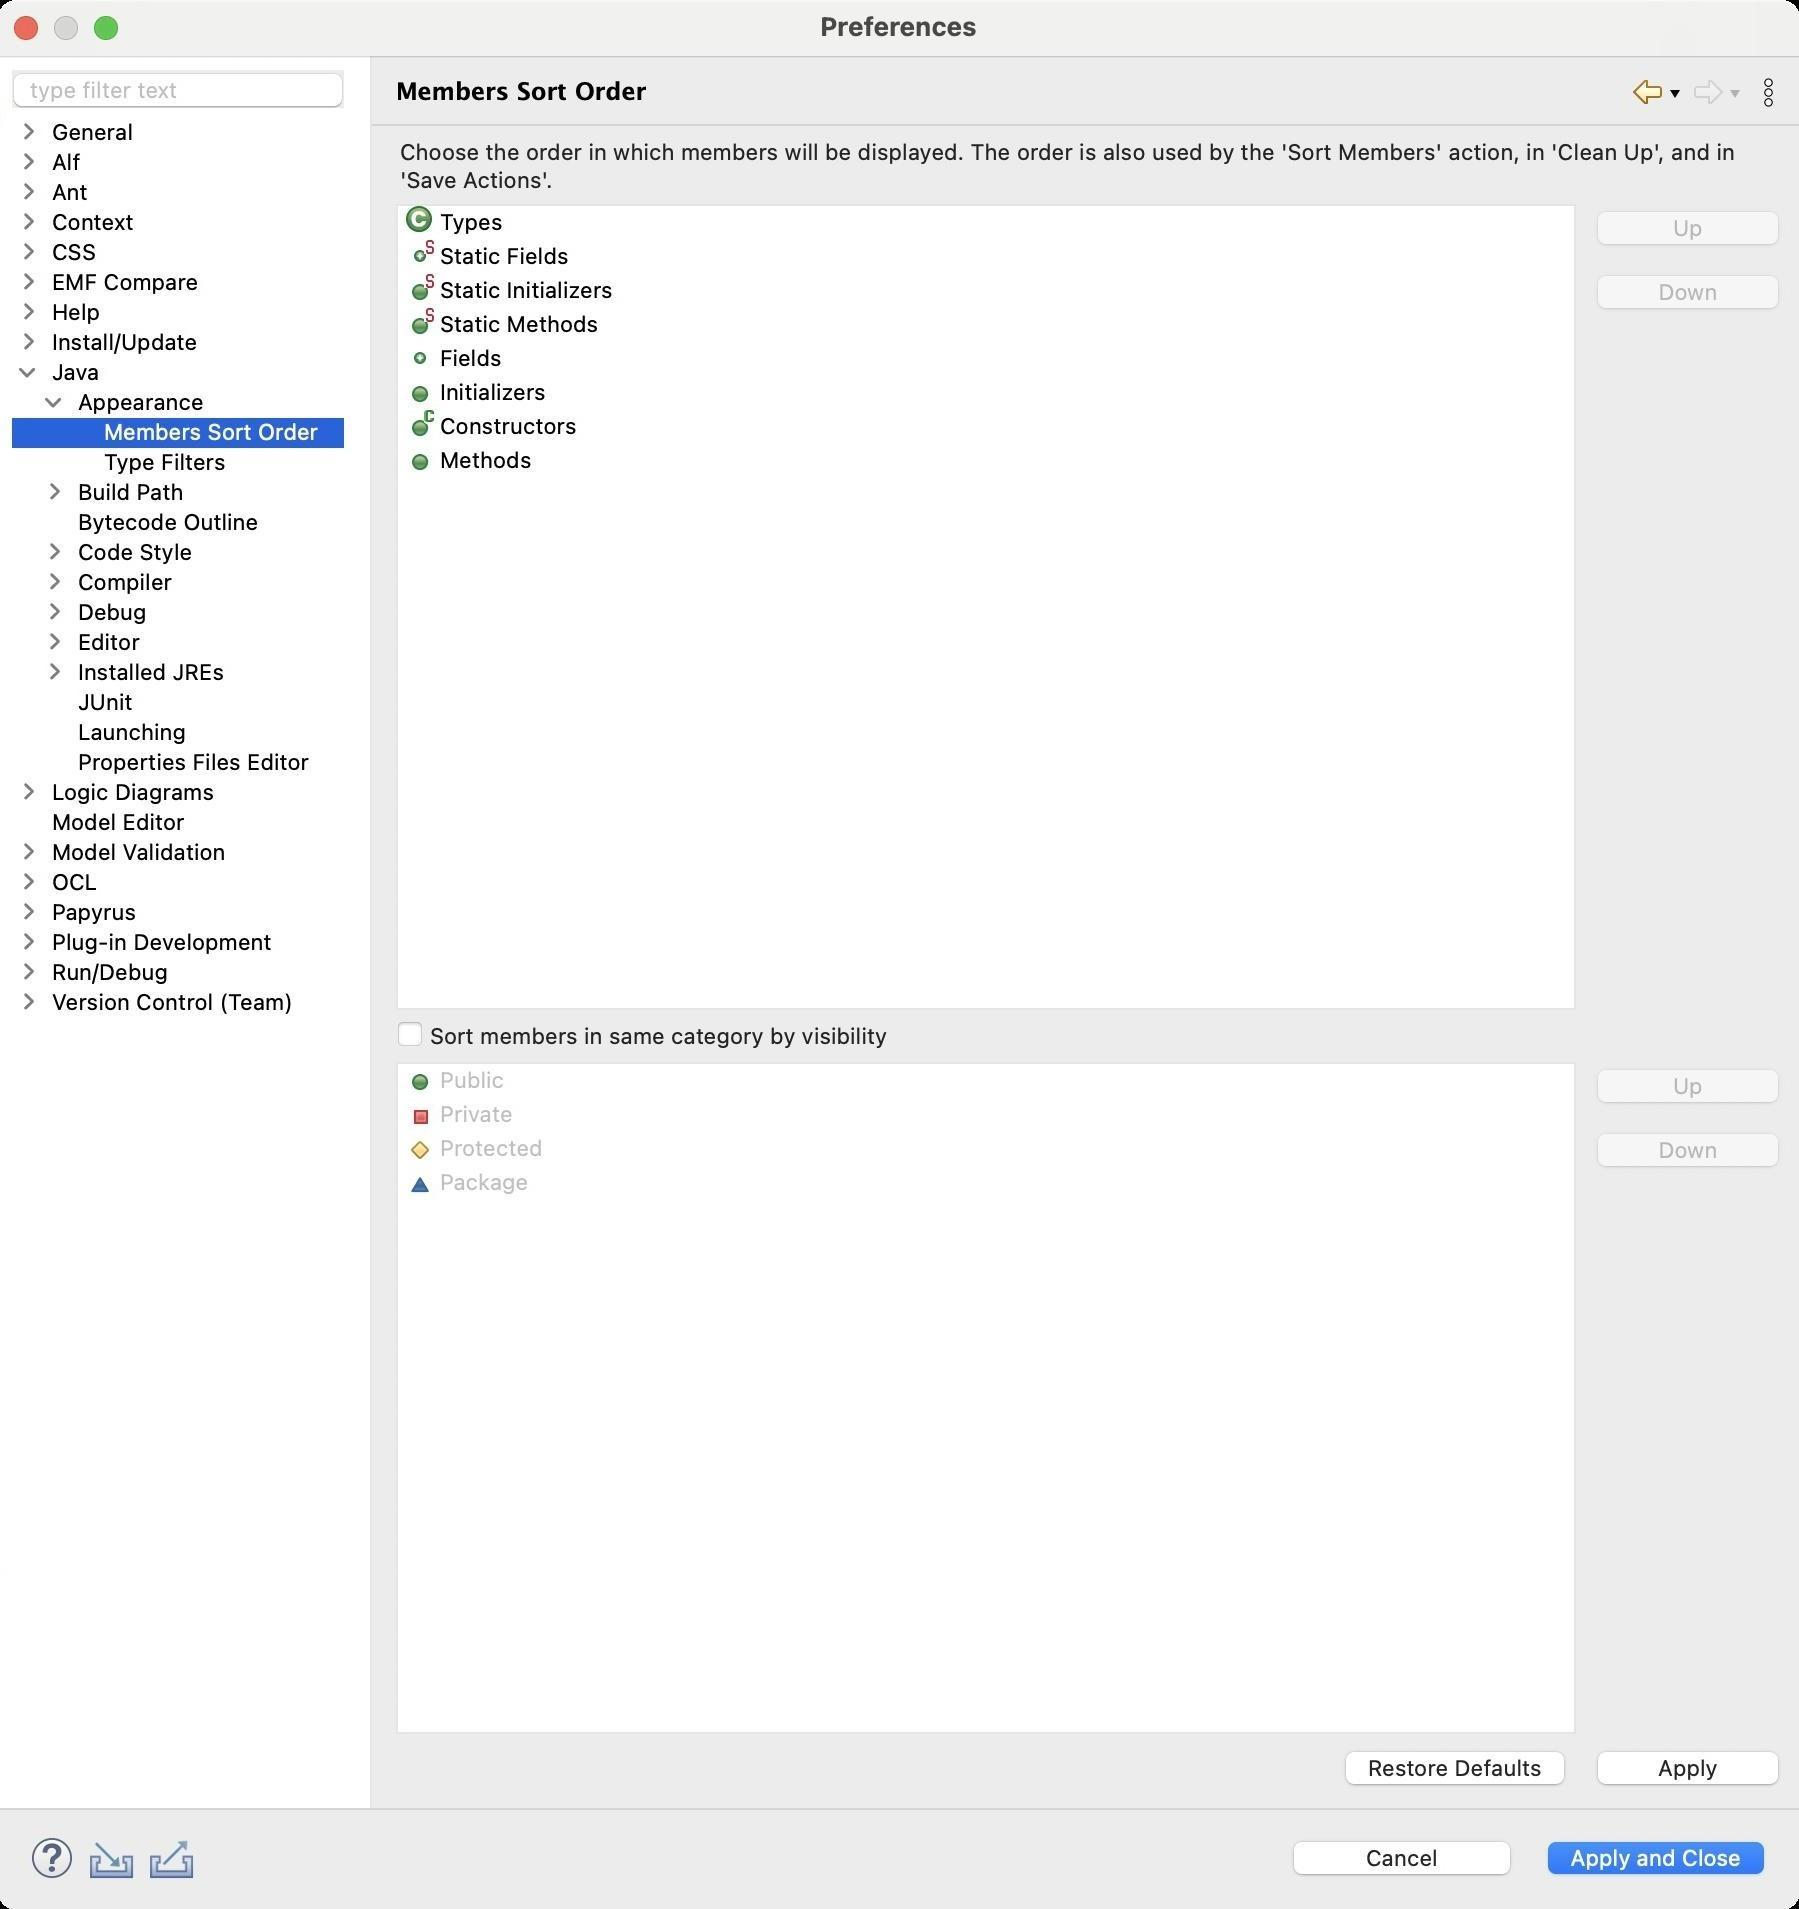
Accessibility tree:
{"name": "Preferences", "role": "AXWindow", "description": null, "role_description": "standard window", "value": null, "position": "480.00;95.00", "size": "901;955", "children": [{"name": "Apply_and_Close", "role": "AXButton", "description": null, "role_description": "button", "value": null, "position": "769.00;917.00", "size": "120;27", "children": []}, {"name": "Cancel", "role": "AXButton", "description": null, "role_description": "button", "value": null, "position": "642.00;917.00", "size": "120;27", "children": []}, {"name": null, "role": "AXToolbar", "description": null, "role_description": "toolbar", "value": null, "position": "12.00;915.00", "size": "90;30", "children": [{"name": "Help", "role": "AXCheckBox", "description": null, "role_description": "checkbox", "value": 0, "position": "12.00;915.00", "size": "30;30", "children": []}, {"name": "Import", "role": "AXButton", "description": null, "role_description": "button", "value": null, "position": "42.00;915.00", "size": "30;30", "children": []}, {"name": "Export", "role": "AXButton", "description": null, "role_description": "button", "value": null, "position": "72.00;915.00", "size": "30;30", "children": []}]}, {"name": null, "role": "AXScrollArea", "description": null, "role_description": "scroll area", "value": null, "position": "199.00;69.00", "size": "697;830", "children": [{"name": "Apply", "role": "AXButton", "description": null, "role_description": "button", "value": null, "position": "794.00;872.00", "size": "102;27", "children": []}, {"name": "Restore_Defaults", "role": "AXButton", "description": null, "role_description": "button", "value": null, "position": "668.00;872.00", "size": "121;27", "children": []}, {"name": "Down", "role": "AXButton", "description": null, "role_description": "button", "value": null, "position": "794.00;563.00", "size": "102;27", "children": []}, {"name": "Up", "role": "AXButton", "description": null, "role_description": "button", "value": null, "position": "794.00;531.00", "size": "102;27", "children": []}, {"name": null, "role": "AXScrollArea", "description": null, "role_description": "scroll area", "value": null, "position": "199.00;531.00", "size": "590;336", "children": [{"name": null, "role": "AXTable", "description": null, "role_description": "table", "value": null, "position": "200.00;532.00", "size": "588;334", "children": [{"name": null, "role": "AXRow", "description": null, "role_description": "table row", "value": null, "position": "200.00;532.00", "size": "588;17", "children": [{"name": null, "role": "AXStaticText", "description": null, "role_description": "text", "value": "Public", "position": "200.00;532.00", "size": "75;16", "children": []}]}, {"name": null, "role": "AXRow", "description": null, "role_description": "table row", "value": null, "position": "200.00;549.00", "size": "588;17", "children": [{"name": null, "role": "AXStaticText", "description": null, "role_description": "text", "value": "Private", "position": "200.00;549.00", "size": "75;16", "children": []}]}, {"name": null, "role": "AXRow", "description": null, "role_description": "table row", "value": null, "position": "200.00;566.00", "size": "588;17", "children": [{"name": null, "role": "AXStaticText", "description": null, "role_description": "text", "value": "Protected", "position": "200.00;566.00", "size": "75;16", "children": []}]}, {"name": null, "role": "AXRow", "description": null, "role_description": "table row", "value": null, "position": "200.00;583.00", "size": "588;17", "children": [{"name": null, "role": "AXStaticText", "description": null, "role_description": "text", "value": "Package", "position": "200.00;583.00", "size": "75;16", "children": []}]}, {"name": null, "role": "AXColumn", "description": null, "role_description": "column", "value": null, "position": "200.00;532.00", "size": "76;334", "children": []}]}]}, {"name": "Sort_members_in_same_category_by_visibility", "role": "AXCheckBox", "description": null, "role_description": "checkbox", "value": 0, "position": "199.00;510.00", "size": "697;16", "children": []}, {"name": "Down", "role": "AXButton", "description": null, "role_description": "button", "value": null, "position": "794.00;134.00", "size": "102;27", "children": []}, {"name": "Up", "role": "AXButton", "description": null, "role_description": "button", "value": null, "position": "794.00;102.00", "size": "102;27", "children": []}, {"name": null, "role": "AXScrollArea", "description": null, "role_description": "scroll area", "value": null, "position": "199.00;102.00", "size": "590;403", "children": [{"name": null, "role": "AXTable", "description": null, "role_description": "table", "value": null, "position": "200.00;103.00", "size": "588;401", "children": [{"name": null, "role": "AXRow", "description": null, "role_description": "table row", "value": null, "position": "200.00;103.00", "size": "588;17", "children": [{"name": null, "role": "AXStaticText", "description": null, "role_description": "text", "value": "Types", "position": "200.00;103.00", "size": "110;16", "children": []}]}, {"name": null, "role": "AXRow", "description": null, "role_description": "table row", "value": null, "position": "200.00;120.00", "size": "588;17", "children": [{"name": null, "role": "AXStaticText", "description": null, "role_description": "text", "value": "Static Fields", "position": "200.00;120.00", "size": "110;16", "children": []}]}, {"name": null, "role": "AXRow", "description": null, "role_description": "table row", "value": null, "position": "200.00;137.00", "size": "588;17", "children": [{"name": null, "role": "AXStaticText", "description": null, "role_description": "text", "value": "Static Initializers", "position": "200.00;137.00", "size": "110;16", "children": []}]}, {"name": null, "role": "AXRow", "description": null, "role_description": "table row", "value": null, "position": "200.00;154.00", "size": "588;17", "children": [{"name": null, "role": "AXStaticText", "description": null, "role_description": "text", "value": "Static Methods", "position": "200.00;154.00", "size": "110;16", "children": []}]}, {"name": null, "role": "AXRow", "description": null, "role_description": "table row", "value": null, "position": "200.00;171.00", "size": "588;17", "children": [{"name": null, "role": "AXStaticText", "description": null, "role_description": "text", "value": "Fields", "position": "200.00;171.00", "size": "110;16", "children": []}]}, {"name": null, "role": "AXRow", "description": null, "role_description": "table row", "value": null, "position": "200.00;188.00", "size": "588;17", "children": [{"name": null, "role": "AXStaticText", "description": null, "role_description": "text", "value": "Initializers", "position": "200.00;188.00", "size": "110;16", "children": []}]}, {"name": null, "role": "AXRow", "description": null, "role_description": "table row", "value": null, "position": "200.00;205.00", "size": "588;17", "children": [{"name": null, "role": "AXStaticText", "description": null, "role_description": "text", "value": "Constructors", "position": "200.00;205.00", "size": "110;16", "children": []}]}, {"name": null, "role": "AXRow", "description": null, "role_description": "table row", "value": null, "position": "200.00;222.00", "size": "588;17", "children": [{"name": null, "role": "AXStaticText", "description": null, "role_description": "text", "value": "Methods", "position": "200.00;222.00", "size": "110;16", "children": []}]}, {"name": null, "role": "AXColumn", "description": null, "role_description": "column", "value": null, "position": "200.00;103.00", "size": "111;401", "children": []}]}]}, {"name": null, "role": "AXStaticText", "description": null, "role_description": "text", "value": "Choose the order in which members will be displayed. The order is also used by the 'Sort Members' action, in 'Clean Up', and in 'Save Actions'.", "position": "199.00;69.00", "size": "697;28", "children": []}]}, {"name": null, "role": "AXToolbar", "description": "", "role_description": "toolbar", "value": null, "position": "814.00;35.00", "size": "82;22", "children": [{"name": "Back_to_Appearance", "role": "AXMenuButton", "description": null, "role_description": "menu button", "value": null, "position": "814.00;35.00", "size": "22;22", "children": []}, {"name": "Forward", "role": "AXMenuButton", "description": null, "role_description": "menu button", "value": null, "position": "844.00;35.00", "size": "22;22", "children": []}, {"name": "Additional_Dialog_Actions", "role": "AXButton", "description": null, "role_description": "button", "value": null, "position": "874.00;35.00", "size": "22;22", "children": []}]}, {"name": null, "role": "AXStaticText", "description": "", "role_description": "text", "value": "Members Sort Order", "position": "196.00;35.00", "size": "611;21", "children": []}, {"name": null, "role": "AXSplitter", "description": null, "role_description": "splitter", "value": 180, "position": "180.00;28.00", "size": "5;876", "children": []}, {"name": null, "role": "AXScrollArea", "description": null, "role_description": "scroll area", "value": null, "position": "7.00;59.00", "size": "166;845", "children": [{"name": null, "role": "AXOutline", "description": null, "role_description": "outline", "value": null, "position": "7.00;59.00", "size": "166;845", "children": [{"name": null, "role": "AXRow", "description": null, "role_description": "outline row", "value": null, "position": "7.00;59.00", "size": "166;15", "children": [{"name": null, "role": "AXGroup", "description": null, "role_description": "group", "value": null, "position": "7.00;59.00", "size": "154;15", "children": [{"name": null, "role": "AXDisclosureTriangle", "description": null, "role_description": "disclosure triangle", "value": 0, "position": "9.00;59.00", "size": "12;14", "children": []}, {"name": null, "role": "AXStaticText", "description": null, "role_description": "text", "value": "General", "position": "25.00;59.00", "size": "135;14", "children": []}]}]}, {"name": null, "role": "AXRow", "description": null, "role_description": "outline row", "value": null, "position": "7.00;74.00", "size": "166;15", "children": [{"name": null, "role": "AXGroup", "description": null, "role_description": "group", "value": null, "position": "7.00;74.00", "size": "154;15", "children": [{"name": null, "role": "AXDisclosureTriangle", "description": null, "role_description": "disclosure triangle", "value": 0, "position": "9.00;74.00", "size": "12;14", "children": []}, {"name": null, "role": "AXStaticText", "description": null, "role_description": "text", "value": "Alf", "position": "25.00;74.00", "size": "135;14", "children": []}]}]}, {"name": null, "role": "AXRow", "description": null, "role_description": "outline row", "value": null, "position": "7.00;89.00", "size": "166;15", "children": [{"name": null, "role": "AXGroup", "description": null, "role_description": "group", "value": null, "position": "7.00;89.00", "size": "154;15", "children": [{"name": null, "role": "AXDisclosureTriangle", "description": null, "role_description": "disclosure triangle", "value": 0, "position": "9.00;89.00", "size": "12;14", "children": []}, {"name": null, "role": "AXStaticText", "description": null, "role_description": "text", "value": "Ant", "position": "25.00;89.00", "size": "135;14", "children": []}]}]}, {"name": null, "role": "AXRow", "description": null, "role_description": "outline row", "value": null, "position": "7.00;104.00", "size": "166;15", "children": [{"name": null, "role": "AXGroup", "description": null, "role_description": "group", "value": null, "position": "7.00;104.00", "size": "154;15", "children": [{"name": null, "role": "AXDisclosureTriangle", "description": null, "role_description": "disclosure triangle", "value": 0, "position": "9.00;104.00", "size": "12;14", "children": []}, {"name": null, "role": "AXStaticText", "description": null, "role_description": "text", "value": "Context", "position": "25.00;104.00", "size": "135;14", "children": []}]}]}, {"name": null, "role": "AXRow", "description": null, "role_description": "outline row", "value": null, "position": "7.00;119.00", "size": "166;15", "children": [{"name": null, "role": "AXGroup", "description": null, "role_description": "group", "value": null, "position": "7.00;119.00", "size": "154;15", "children": [{"name": null, "role": "AXDisclosureTriangle", "description": null, "role_description": "disclosure triangle", "value": 0, "position": "9.00;119.00", "size": "12;14", "children": []}, {"name": null, "role": "AXStaticText", "description": null, "role_description": "text", "value": "CSS", "position": "25.00;119.00", "size": "135;14", "children": []}]}]}, {"name": null, "role": "AXRow", "description": null, "role_description": "outline row", "value": null, "position": "7.00;134.00", "size": "166;15", "children": [{"name": null, "role": "AXGroup", "description": null, "role_description": "group", "value": null, "position": "7.00;134.00", "size": "154;15", "children": [{"name": null, "role": "AXDisclosureTriangle", "description": null, "role_description": "disclosure triangle", "value": 0, "position": "9.00;134.00", "size": "12;14", "children": []}, {"name": null, "role": "AXStaticText", "description": null, "role_description": "text", "value": "EMF Compare", "position": "25.00;134.00", "size": "135;14", "children": []}]}]}, {"name": null, "role": "AXRow", "description": null, "role_description": "outline row", "value": null, "position": "7.00;149.00", "size": "166;15", "children": [{"name": null, "role": "AXGroup", "description": null, "role_description": "group", "value": null, "position": "7.00;149.00", "size": "154;15", "children": [{"name": null, "role": "AXDisclosureTriangle", "description": null, "role_description": "disclosure triangle", "value": 0, "position": "9.00;149.00", "size": "12;14", "children": []}, {"name": null, "role": "AXStaticText", "description": null, "role_description": "text", "value": "Help", "position": "25.00;149.00", "size": "135;14", "children": []}]}]}, {"name": null, "role": "AXRow", "description": null, "role_description": "outline row", "value": null, "position": "7.00;164.00", "size": "166;15", "children": [{"name": null, "role": "AXGroup", "description": null, "role_description": "group", "value": null, "position": "7.00;164.00", "size": "154;15", "children": [{"name": null, "role": "AXDisclosureTriangle", "description": null, "role_description": "disclosure triangle", "value": 0, "position": "9.00;164.00", "size": "12;14", "children": []}, {"name": null, "role": "AXStaticText", "description": null, "role_description": "text", "value": "Install/Update", "position": "25.00;164.00", "size": "135;14", "children": []}]}]}, {"name": null, "role": "AXRow", "description": null, "role_description": "outline row", "value": null, "position": "7.00;179.00", "size": "166;15", "children": [{"name": null, "role": "AXGroup", "description": null, "role_description": "group", "value": null, "position": "7.00;179.00", "size": "154;15", "children": [{"name": null, "role": "AXDisclosureTriangle", "description": null, "role_description": "disclosure triangle", "value": 1, "position": "9.00;179.00", "size": "12;14", "children": []}, {"name": null, "role": "AXStaticText", "description": null, "role_description": "text", "value": "Java", "position": "25.00;179.00", "size": "135;14", "children": []}]}]}, {"name": null, "role": "AXRow", "description": null, "role_description": "outline row", "value": null, "position": "7.00;194.00", "size": "166;15", "children": [{"name": null, "role": "AXGroup", "description": null, "role_description": "group", "value": null, "position": "7.00;194.00", "size": "154;15", "children": [{"name": null, "role": "AXDisclosureTriangle", "description": null, "role_description": "disclosure triangle", "value": 1, "position": "22.00;194.00", "size": "12;14", "children": []}, {"name": null, "role": "AXStaticText", "description": null, "role_description": "text", "value": "Appearance", "position": "38.00;194.00", "size": "122;14", "children": []}]}]}, {"name": null, "role": "AXRow", "description": null, "role_description": "outline row", "value": null, "position": "7.00;209.00", "size": "166;15", "children": [{"name": null, "role": "AXStaticText", "description": null, "role_description": "text", "value": "Members Sort Order", "position": "51.00;209.00", "size": "109;14", "children": []}]}, {"name": null, "role": "AXRow", "description": null, "role_description": "outline row", "value": null, "position": "7.00;224.00", "size": "166;15", "children": [{"name": null, "role": "AXStaticText", "description": null, "role_description": "text", "value": "Type Filters", "position": "51.00;224.00", "size": "109;14", "children": []}]}, {"name": null, "role": "AXRow", "description": null, "role_description": "outline row", "value": null, "position": "7.00;239.00", "size": "166;15", "children": [{"name": null, "role": "AXGroup", "description": null, "role_description": "group", "value": null, "position": "7.00;239.00", "size": "154;15", "children": [{"name": null, "role": "AXDisclosureTriangle", "description": null, "role_description": "disclosure triangle", "value": 0, "position": "22.00;239.00", "size": "12;14", "children": []}, {"name": null, "role": "AXStaticText", "description": null, "role_description": "text", "value": "Build Path", "position": "38.00;239.00", "size": "122;14", "children": []}]}]}, {"name": null, "role": "AXRow", "description": null, "role_description": "outline row", "value": null, "position": "7.00;254.00", "size": "166;15", "children": [{"name": null, "role": "AXStaticText", "description": null, "role_description": "text", "value": "Bytecode Outline", "position": "38.00;254.00", "size": "122;14", "children": []}]}, {"name": null, "role": "AXRow", "description": null, "role_description": "outline row", "value": null, "position": "7.00;269.00", "size": "166;15", "children": [{"name": null, "role": "AXGroup", "description": null, "role_description": "group", "value": null, "position": "7.00;269.00", "size": "154;15", "children": [{"name": null, "role": "AXDisclosureTriangle", "description": null, "role_description": "disclosure triangle", "value": 0, "position": "22.00;269.00", "size": "12;14", "children": []}, {"name": null, "role": "AXStaticText", "description": null, "role_description": "text", "value": "Code Style", "position": "38.00;269.00", "size": "122;14", "children": []}]}]}, {"name": null, "role": "AXRow", "description": null, "role_description": "outline row", "value": null, "position": "7.00;284.00", "size": "166;15", "children": [{"name": null, "role": "AXGroup", "description": null, "role_description": "group", "value": null, "position": "7.00;284.00", "size": "154;15", "children": [{"name": null, "role": "AXDisclosureTriangle", "description": null, "role_description": "disclosure triangle", "value": 0, "position": "22.00;284.00", "size": "12;14", "children": []}, {"name": null, "role": "AXStaticText", "description": null, "role_description": "text", "value": "Compiler", "position": "38.00;284.00", "size": "122;14", "children": []}]}]}, {"name": null, "role": "AXRow", "description": null, "role_description": "outline row", "value": null, "position": "7.00;299.00", "size": "166;15", "children": [{"name": null, "role": "AXGroup", "description": null, "role_description": "group", "value": null, "position": "7.00;299.00", "size": "154;15", "children": [{"name": null, "role": "AXDisclosureTriangle", "description": null, "role_description": "disclosure triangle", "value": 0, "position": "22.00;299.00", "size": "12;14", "children": []}, {"name": null, "role": "AXStaticText", "description": null, "role_description": "text", "value": "Debug", "position": "38.00;299.00", "size": "122;14", "children": []}]}]}, {"name": null, "role": "AXRow", "description": null, "role_description": "outline row", "value": null, "position": "7.00;314.00", "size": "166;15", "children": [{"name": null, "role": "AXGroup", "description": null, "role_description": "group", "value": null, "position": "7.00;314.00", "size": "154;15", "children": [{"name": null, "role": "AXDisclosureTriangle", "description": null, "role_description": "disclosure triangle", "value": 0, "position": "22.00;314.00", "size": "12;14", "children": []}, {"name": null, "role": "AXStaticText", "description": null, "role_description": "text", "value": "Editor", "position": "38.00;314.00", "size": "122;14", "children": []}]}]}, {"name": null, "role": "AXRow", "description": null, "role_description": "outline row", "value": null, "position": "7.00;329.00", "size": "166;15", "children": [{"name": null, "role": "AXGroup", "description": null, "role_description": "group", "value": null, "position": "7.00;329.00", "size": "154;15", "children": [{"name": null, "role": "AXDisclosureTriangle", "description": null, "role_description": "disclosure triangle", "value": 0, "position": "22.00;329.00", "size": "12;14", "children": []}, {"name": null, "role": "AXStaticText", "description": null, "role_description": "text", "value": "Installed JREs", "position": "38.00;329.00", "size": "122;14", "children": []}]}]}, {"name": null, "role": "AXRow", "description": null, "role_description": "outline row", "value": null, "position": "7.00;344.00", "size": "166;15", "children": [{"name": null, "role": "AXStaticText", "description": null, "role_description": "text", "value": "JUnit", "position": "38.00;344.00", "size": "122;14", "children": []}]}, {"name": null, "role": "AXRow", "description": null, "role_description": "outline row", "value": null, "position": "7.00;359.00", "size": "166;15", "children": [{"name": null, "role": "AXStaticText", "description": null, "role_description": "text", "value": "Launching", "position": "38.00;359.00", "size": "122;14", "children": []}]}, {"name": null, "role": "AXRow", "description": null, "role_description": "outline row", "value": null, "position": "7.00;374.00", "size": "166;15", "children": [{"name": null, "role": "AXStaticText", "description": null, "role_description": "text", "value": "Properties Files Editor", "position": "38.00;374.00", "size": "122;14", "children": []}]}, {"name": null, "role": "AXRow", "description": null, "role_description": "outline row", "value": null, "position": "7.00;389.00", "size": "166;15", "children": [{"name": null, "role": "AXGroup", "description": null, "role_description": "group", "value": null, "position": "7.00;389.00", "size": "154;15", "children": [{"name": null, "role": "AXDisclosureTriangle", "description": null, "role_description": "disclosure triangle", "value": 0, "position": "9.00;389.00", "size": "12;14", "children": []}, {"name": null, "role": "AXStaticText", "description": null, "role_description": "text", "value": "Logic Diagrams", "position": "25.00;389.00", "size": "135;14", "children": []}]}]}, {"name": null, "role": "AXRow", "description": null, "role_description": "outline row", "value": null, "position": "7.00;404.00", "size": "166;15", "children": [{"name": null, "role": "AXStaticText", "description": null, "role_description": "text", "value": "Model Editor", "position": "25.00;404.00", "size": "135;14", "children": []}]}, {"name": null, "role": "AXRow", "description": null, "role_description": "outline row", "value": null, "position": "7.00;419.00", "size": "166;15", "children": [{"name": null, "role": "AXGroup", "description": null, "role_description": "group", "value": null, "position": "7.00;419.00", "size": "154;15", "children": [{"name": null, "role": "AXDisclosureTriangle", "description": null, "role_description": "disclosure triangle", "value": 0, "position": "9.00;419.00", "size": "12;14", "children": []}, {"name": null, "role": "AXStaticText", "description": null, "role_description": "text", "value": "Model Validation", "position": "25.00;419.00", "size": "135;14", "children": []}]}]}, {"name": null, "role": "AXRow", "description": null, "role_description": "outline row", "value": null, "position": "7.00;434.00", "size": "166;15", "children": [{"name": null, "role": "AXGroup", "description": null, "role_description": "group", "value": null, "position": "7.00;434.00", "size": "154;15", "children": [{"name": null, "role": "AXDisclosureTriangle", "description": null, "role_description": "disclosure triangle", "value": 0, "position": "9.00;434.00", "size": "12;14", "children": []}, {"name": null, "role": "AXStaticText", "description": null, "role_description": "text", "value": "OCL", "position": "25.00;434.00", "size": "135;14", "children": []}]}]}, {"name": null, "role": "AXRow", "description": null, "role_description": "outline row", "value": null, "position": "7.00;449.00", "size": "166;15", "children": [{"name": null, "role": "AXGroup", "description": null, "role_description": "group", "value": null, "position": "7.00;449.00", "size": "154;15", "children": [{"name": null, "role": "AXDisclosureTriangle", "description": null, "role_description": "disclosure triangle", "value": 0, "position": "9.00;449.00", "size": "12;14", "children": []}, {"name": null, "role": "AXStaticText", "description": null, "role_description": "text", "value": "Papyrus", "position": "25.00;449.00", "size": "135;14", "children": []}]}]}, {"name": null, "role": "AXRow", "description": null, "role_description": "outline row", "value": null, "position": "7.00;464.00", "size": "166;15", "children": [{"name": null, "role": "AXGroup", "description": null, "role_description": "group", "value": null, "position": "7.00;464.00", "size": "154;15", "children": [{"name": null, "role": "AXDisclosureTriangle", "description": null, "role_description": "disclosure triangle", "value": 0, "position": "9.00;464.00", "size": "12;14", "children": []}, {"name": null, "role": "AXStaticText", "description": null, "role_description": "text", "value": "Plug-in Development", "position": "25.00;464.00", "size": "135;14", "children": []}]}]}, {"name": null, "role": "AXRow", "description": null, "role_description": "outline row", "value": null, "position": "7.00;479.00", "size": "166;15", "children": [{"name": null, "role": "AXGroup", "description": null, "role_description": "group", "value": null, "position": "7.00;479.00", "size": "154;15", "children": [{"name": null, "role": "AXDisclosureTriangle", "description": null, "role_description": "disclosure triangle", "value": 0, "position": "9.00;479.00", "size": "12;14", "children": []}, {"name": null, "role": "AXStaticText", "description": null, "role_description": "text", "value": "Run/Debug", "position": "25.00;479.00", "size": "135;14", "children": []}]}]}, {"name": null, "role": "AXRow", "description": null, "role_description": "outline row", "value": null, "position": "7.00;494.00", "size": "166;15", "children": [{"name": null, "role": "AXGroup", "description": null, "role_description": "group", "value": null, "position": "7.00;494.00", "size": "154;15", "children": [{"name": null, "role": "AXDisclosureTriangle", "description": null, "role_description": "disclosure triangle", "value": 0, "position": "9.00;494.00", "size": "12;14", "children": []}, {"name": null, "role": "AXStaticText", "description": null, "role_description": "text", "value": "Version Control (Team)", "position": "25.00;494.00", "size": "135;14", "children": []}]}]}, {"name": null, "role": "AXColumn", "description": null, "role_description": "column", "value": null, "position": "7.00;59.00", "size": "154;845", "children": []}]}]}, {"name": "type_filter_text", "role": "AXTextField", "description": null, "role_description": "search text field", "value": "", "position": "7.00;35.00", "size": "166;19", "children": []}, {"name": null, "role": "AXButton", "description": null, "role_description": "close button", "value": null, "position": "7.00;6.00", "size": "14;16", "children": []}, {"name": null, "role": "AXButton", "description": null, "role_description": "zoom button", "value": null, "position": "47.00;6.00", "size": "14;16", "children": [{"name": null, "role": "AXGroup", "description": null, "role_description": "group", "value": null, "position": "47.00;6.00", "size": "14;16", "children": [{"name": null, "role": "AXGroup", "description": null, "role_description": "group", "value": null, "position": "47.00;6.00", "size": "14;16", "children": []}]}]}, {"name": null, "role": "AXButton", "description": null, "role_description": "minimize button", "value": null, "position": "27.00;6.00", "size": "14;16", "children": []}, {"name": null, "role": "AXStaticText", "description": null, "role_description": "text", "value": "Preferences", "position": "409.00;5.00", "size": "83;16", "children": []}]}